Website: apple
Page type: billing-address
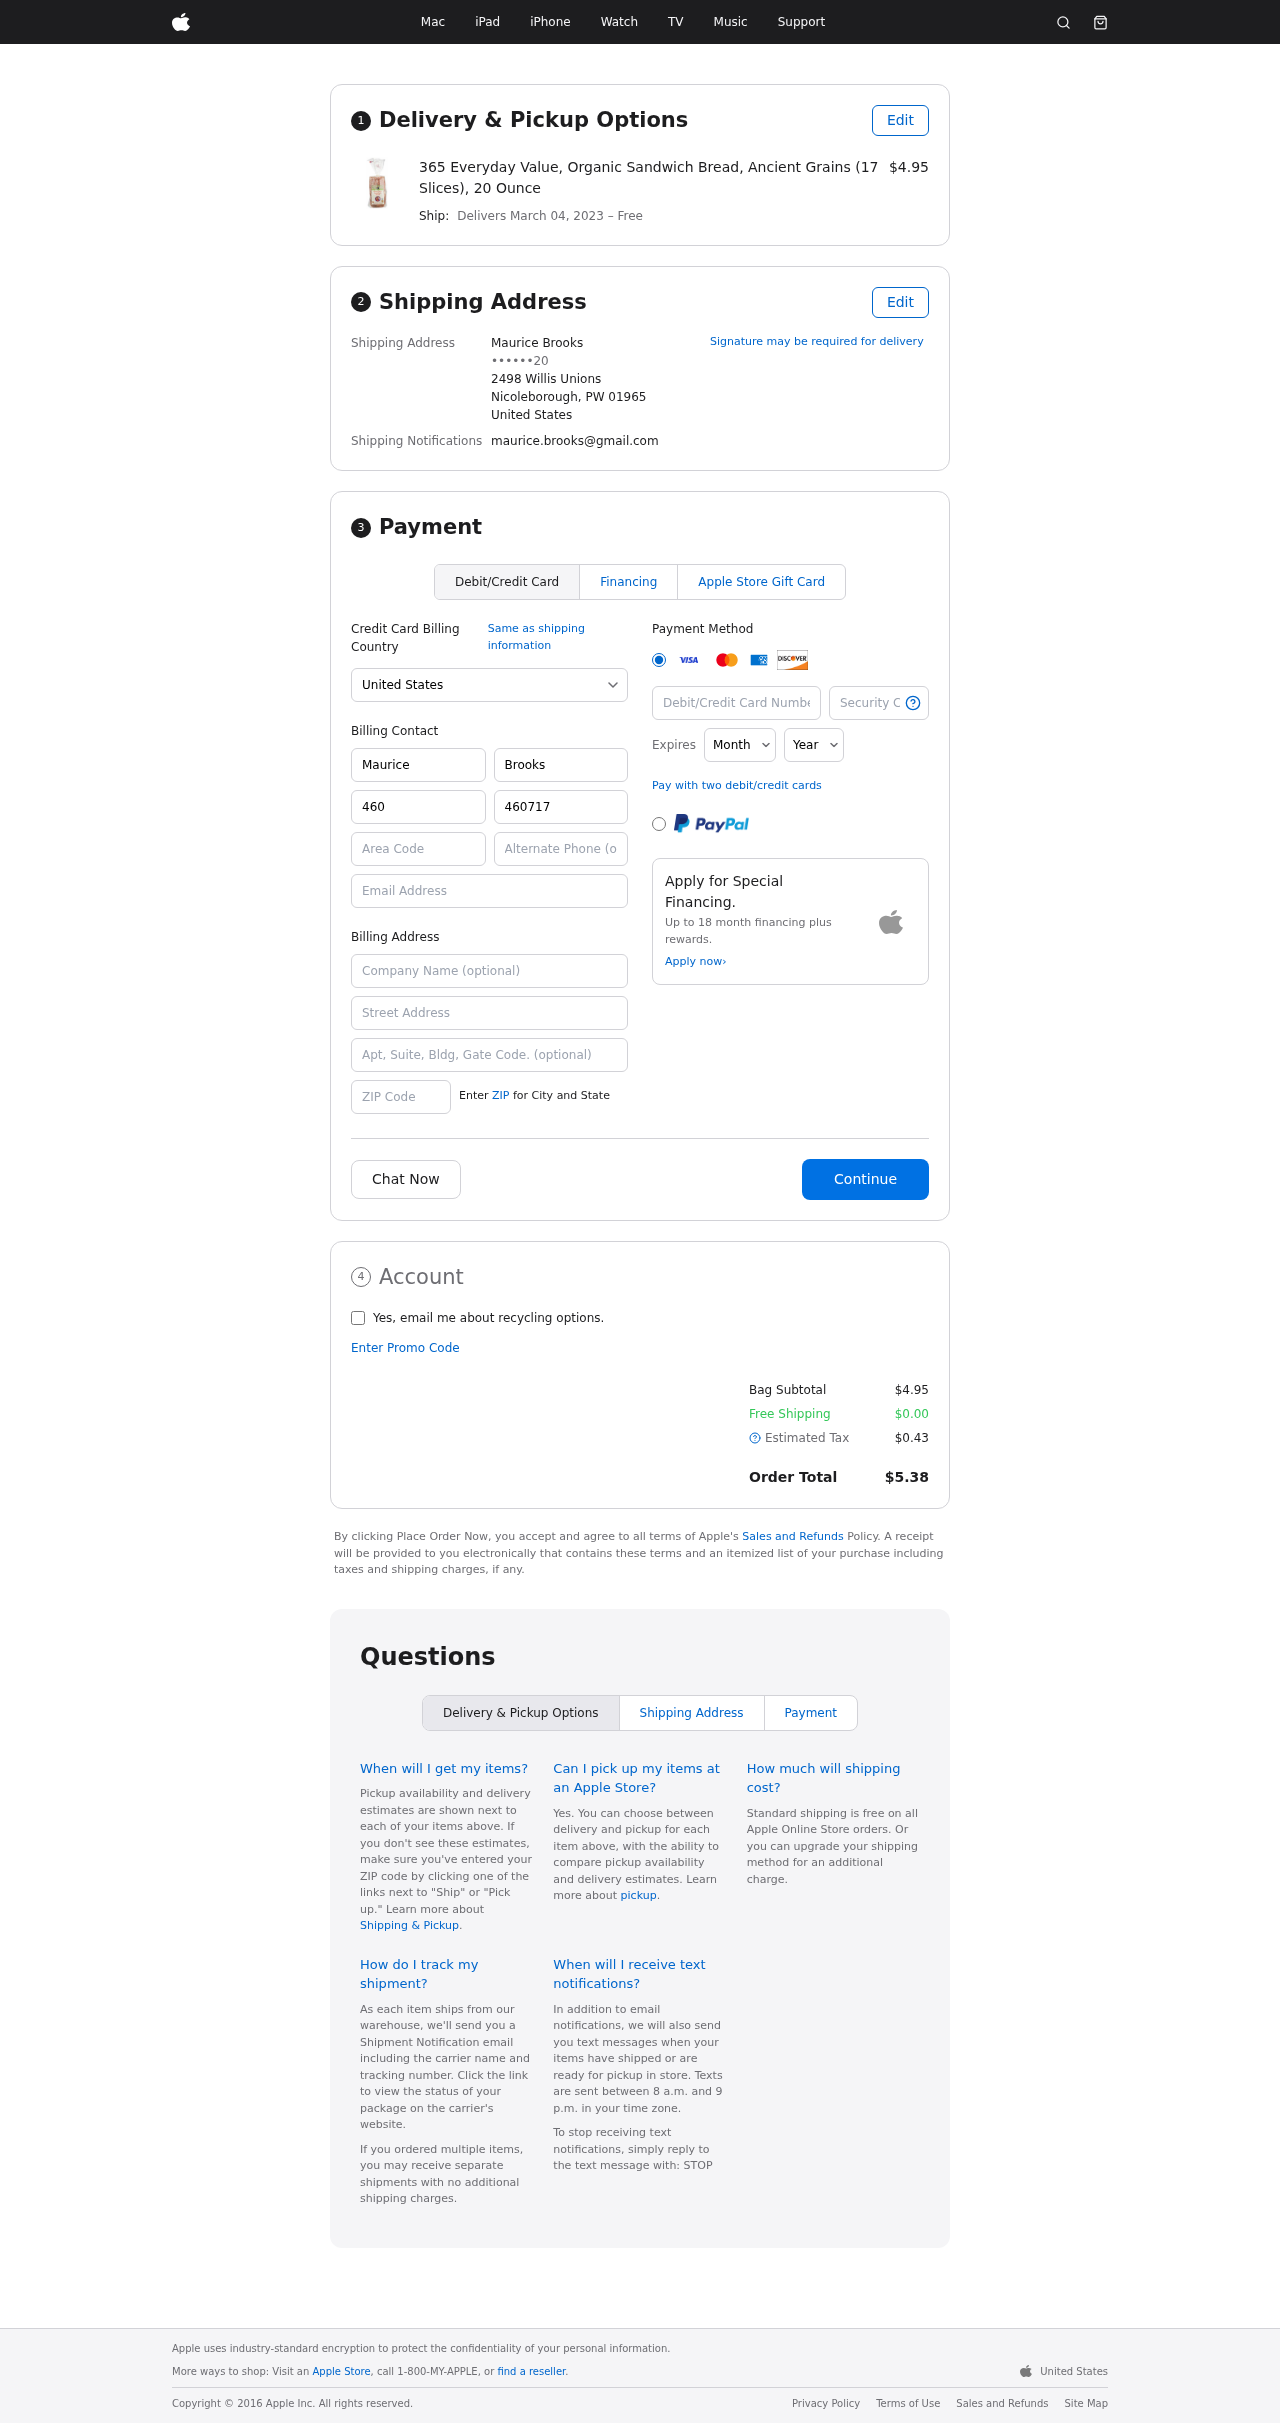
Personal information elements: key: PII_CARD_CVV
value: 7337
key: PII_CARD_EXPIRY_MONTH
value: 08
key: PII_CARD_EXPIRY_YEAR
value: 29
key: PII_CARD_NUMBER
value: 3746 6874 9255 545
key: PII_CITY_STATE_ZIP
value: Nicoleborough, PW 01965
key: PII_COUNTRY
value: United States
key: PII_EMAIL
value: maurice.brooks@gmail.com
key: PII_FULLNAME
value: Maurice Brooks
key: PII_STREET
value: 2498 Willis Unions
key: PII_PHONE_MASKED
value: ••••••20
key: PII_BILLING_FIRSTNAME
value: Maurice
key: PII_BILLING_LASTNAME
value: Brooks
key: PII_BILLING_PHONE_AREA
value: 460
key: PII_BILLING_PHONE
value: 4607174220
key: PII_BILLING_PHONE_ALT_AREA
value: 492
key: PII_BILLING_PHONE_ALT
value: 4925119179
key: PII_BILLING_EMAIL
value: maurice.brooks@gmail.com
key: PII_BILLING_STREET
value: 2498 Willis Unions
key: PII_BILLING_POSTCODE
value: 01965
Product elements: key: PRODUCT1_NAME
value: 365 Everyday Value, Organic Sandwich Bread, Ancient Grains (17 Slices), 20 Ounce
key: PRODUCT1_PRICE
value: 4.95
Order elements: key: ORDER_DELIVERY_DATE
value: March 04, 2023
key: ORDER_SUBTOTAL
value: $4.95
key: ORDER_SHIPPING_COST
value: $0.00
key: ORDER_TAX
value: $0.43
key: ORDER_TOTAL
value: $5.38